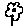
Label: flower